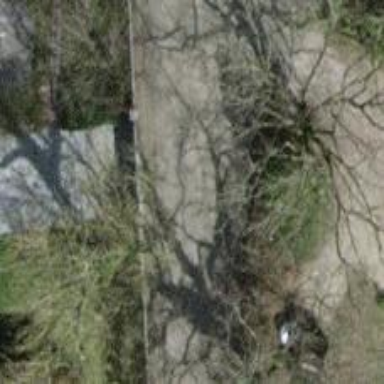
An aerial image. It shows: Driveway.